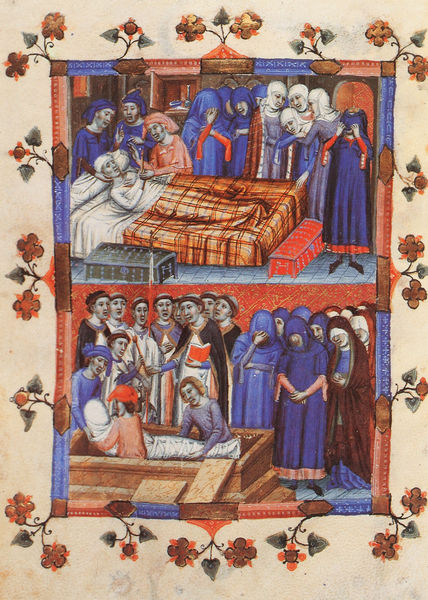
Titel: Stundenbuch der Maria von Navarre; Horas de María de Navarra
Künstler: Ferrer Bassa
Institution: Venedig, Biblioteca Marciana
Schlagwörter: blau, gruppe, mann, umhang, frauen, menschen, blumen, frau, holz, männer, schmuck, zeichnung, blüten, rot, herren, karo, ornament, bibel, falten, leiche, rahmen, tod, tot, toter, trauer, bild, hände, decke, farbig, bilder, liegen, rand, weiber, kopftuch, floral, ornamente, bett, bettdecke, bretter, faltenwurf, truhe, krank, buch, weinen, seite, illustration, beten, buchdruck, buchseite, fraun, prister, beerdigung, begräbnis, sarg, grab, jesus, leichentuch, leichnam, sterben, totenbett, verstorben, krankheit, mittelalter, priester, mönche, etagen, heilige, trauernde, miniatur, bau, grablegung, abbildung, bitten, klagen, tonsur, decken, betten, sterbebett, buchillustration, buchmalerei, lazarus, letzte ölung, kapuzen, codex, quilt, beisetzung, pest, klageweiber, mumie, rod, sakramente, bandagen, ran, bandagiert, chot, herrn, fruen, balsamierung, klagefrauen, jeseu, bettstadt